【题型】填空题　【知识点】平面几何　【难度】medium
如图，在正方形$ABCD$中，$AB=4$，$E$为$AD$边上一动点，$F$为$AB$的中点，连接$EF$，$G$为$EF$上一点，连接$AG$，$\angle DAG = \angle AFE$，$H$为$BC$上一点，$CH=1$，连接$GH$．若$AG+GH=5$，则$AE$的长为\underline{\qquad\qquad}．

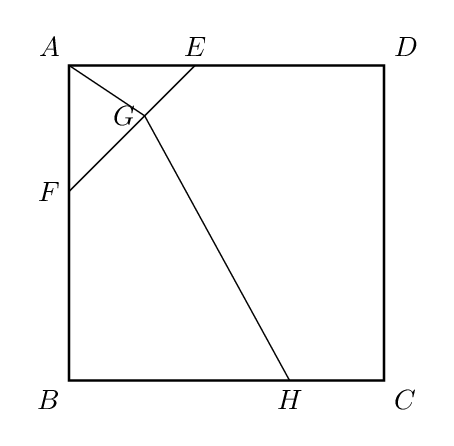
【解答】
\noindent 【答案】$\dfrac{8}{3}$/$2\dfrac{2}{3}$\\
\noindent 【详解】解：如图\textcircled{1}，\\

$\because$ 四边形$ABCD$是正方形，\\
$\therefore \angle DAB = \angle ABC = 90^\circ$，$BC = AB = 4$，\\
$\therefore \angle DAG + \angle FAG = 90^\circ$，\\
$\because \angle DAG = \angle AFE$，\\
$\therefore \angle AFE + \angle FAG = 90^\circ$，\\
$\therefore \angle AGF = 90^\circ$，即$AG \perp EF$．\\
连接$AH$，在$\text{Rt}\triangle ABH$中，$AB = 4$，$BH = BC - CH = 3$，\\
$\therefore AH = \sqrt{AB^2 + BH^2} = 5$，\\
$\because AG + GH = 5$，\\
$\therefore$ 点$G$在线段$AH$上，如图\textcircled{2}，此时$AH \perp EF$，\\

$\therefore \angle AGE = \angle AGF = 90^\circ$，\\
$\therefore \angle DAG + \angle AEG = 90^\circ$，$\angle FAG + \angle AFG = 90^\circ$，\\
$\because \angle DAG = \angle AFE$，\\
$\therefore \angle AEF = \angle BAH$，\\
$\because \angle EAF = \angle B = 90^\circ$，\\
$\therefore \triangle AEF \sim \triangle BAH$，\\
$\therefore \dfrac{AE}{BA} = \dfrac{AF}{BH}$，\\
$\because F$为$AB$的中点，\\
$\therefore AF = 2$，\\
$\therefore \dfrac{AE}{4} = \dfrac{2}{3}$，\\
$\therefore AE = \dfrac{8}{3}$．
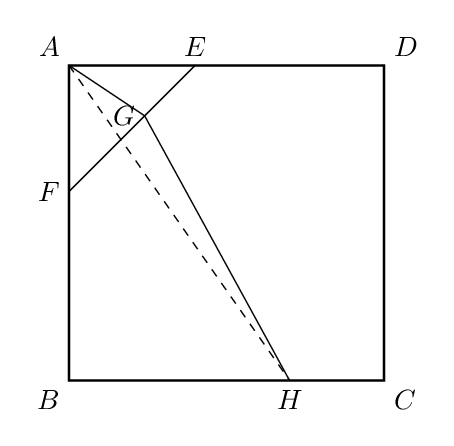
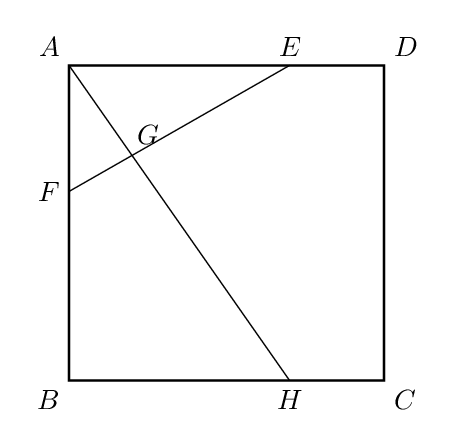